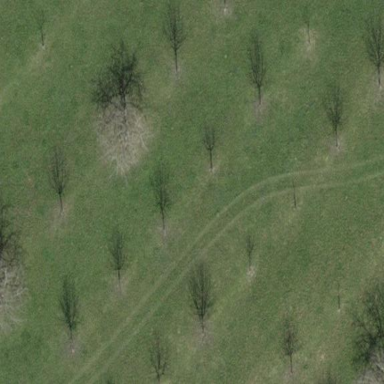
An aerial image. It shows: Orchard.